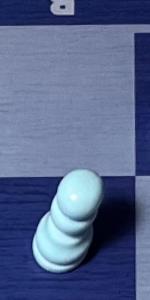
Label: Pawn_White